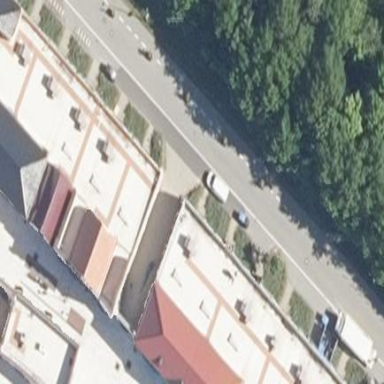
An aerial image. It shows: Retail building that houses clothes shop.